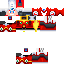
A male human skin with medium skin, wearing brown long hair dressed in a red suit and red pants, featuring a closed mouth.